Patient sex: M
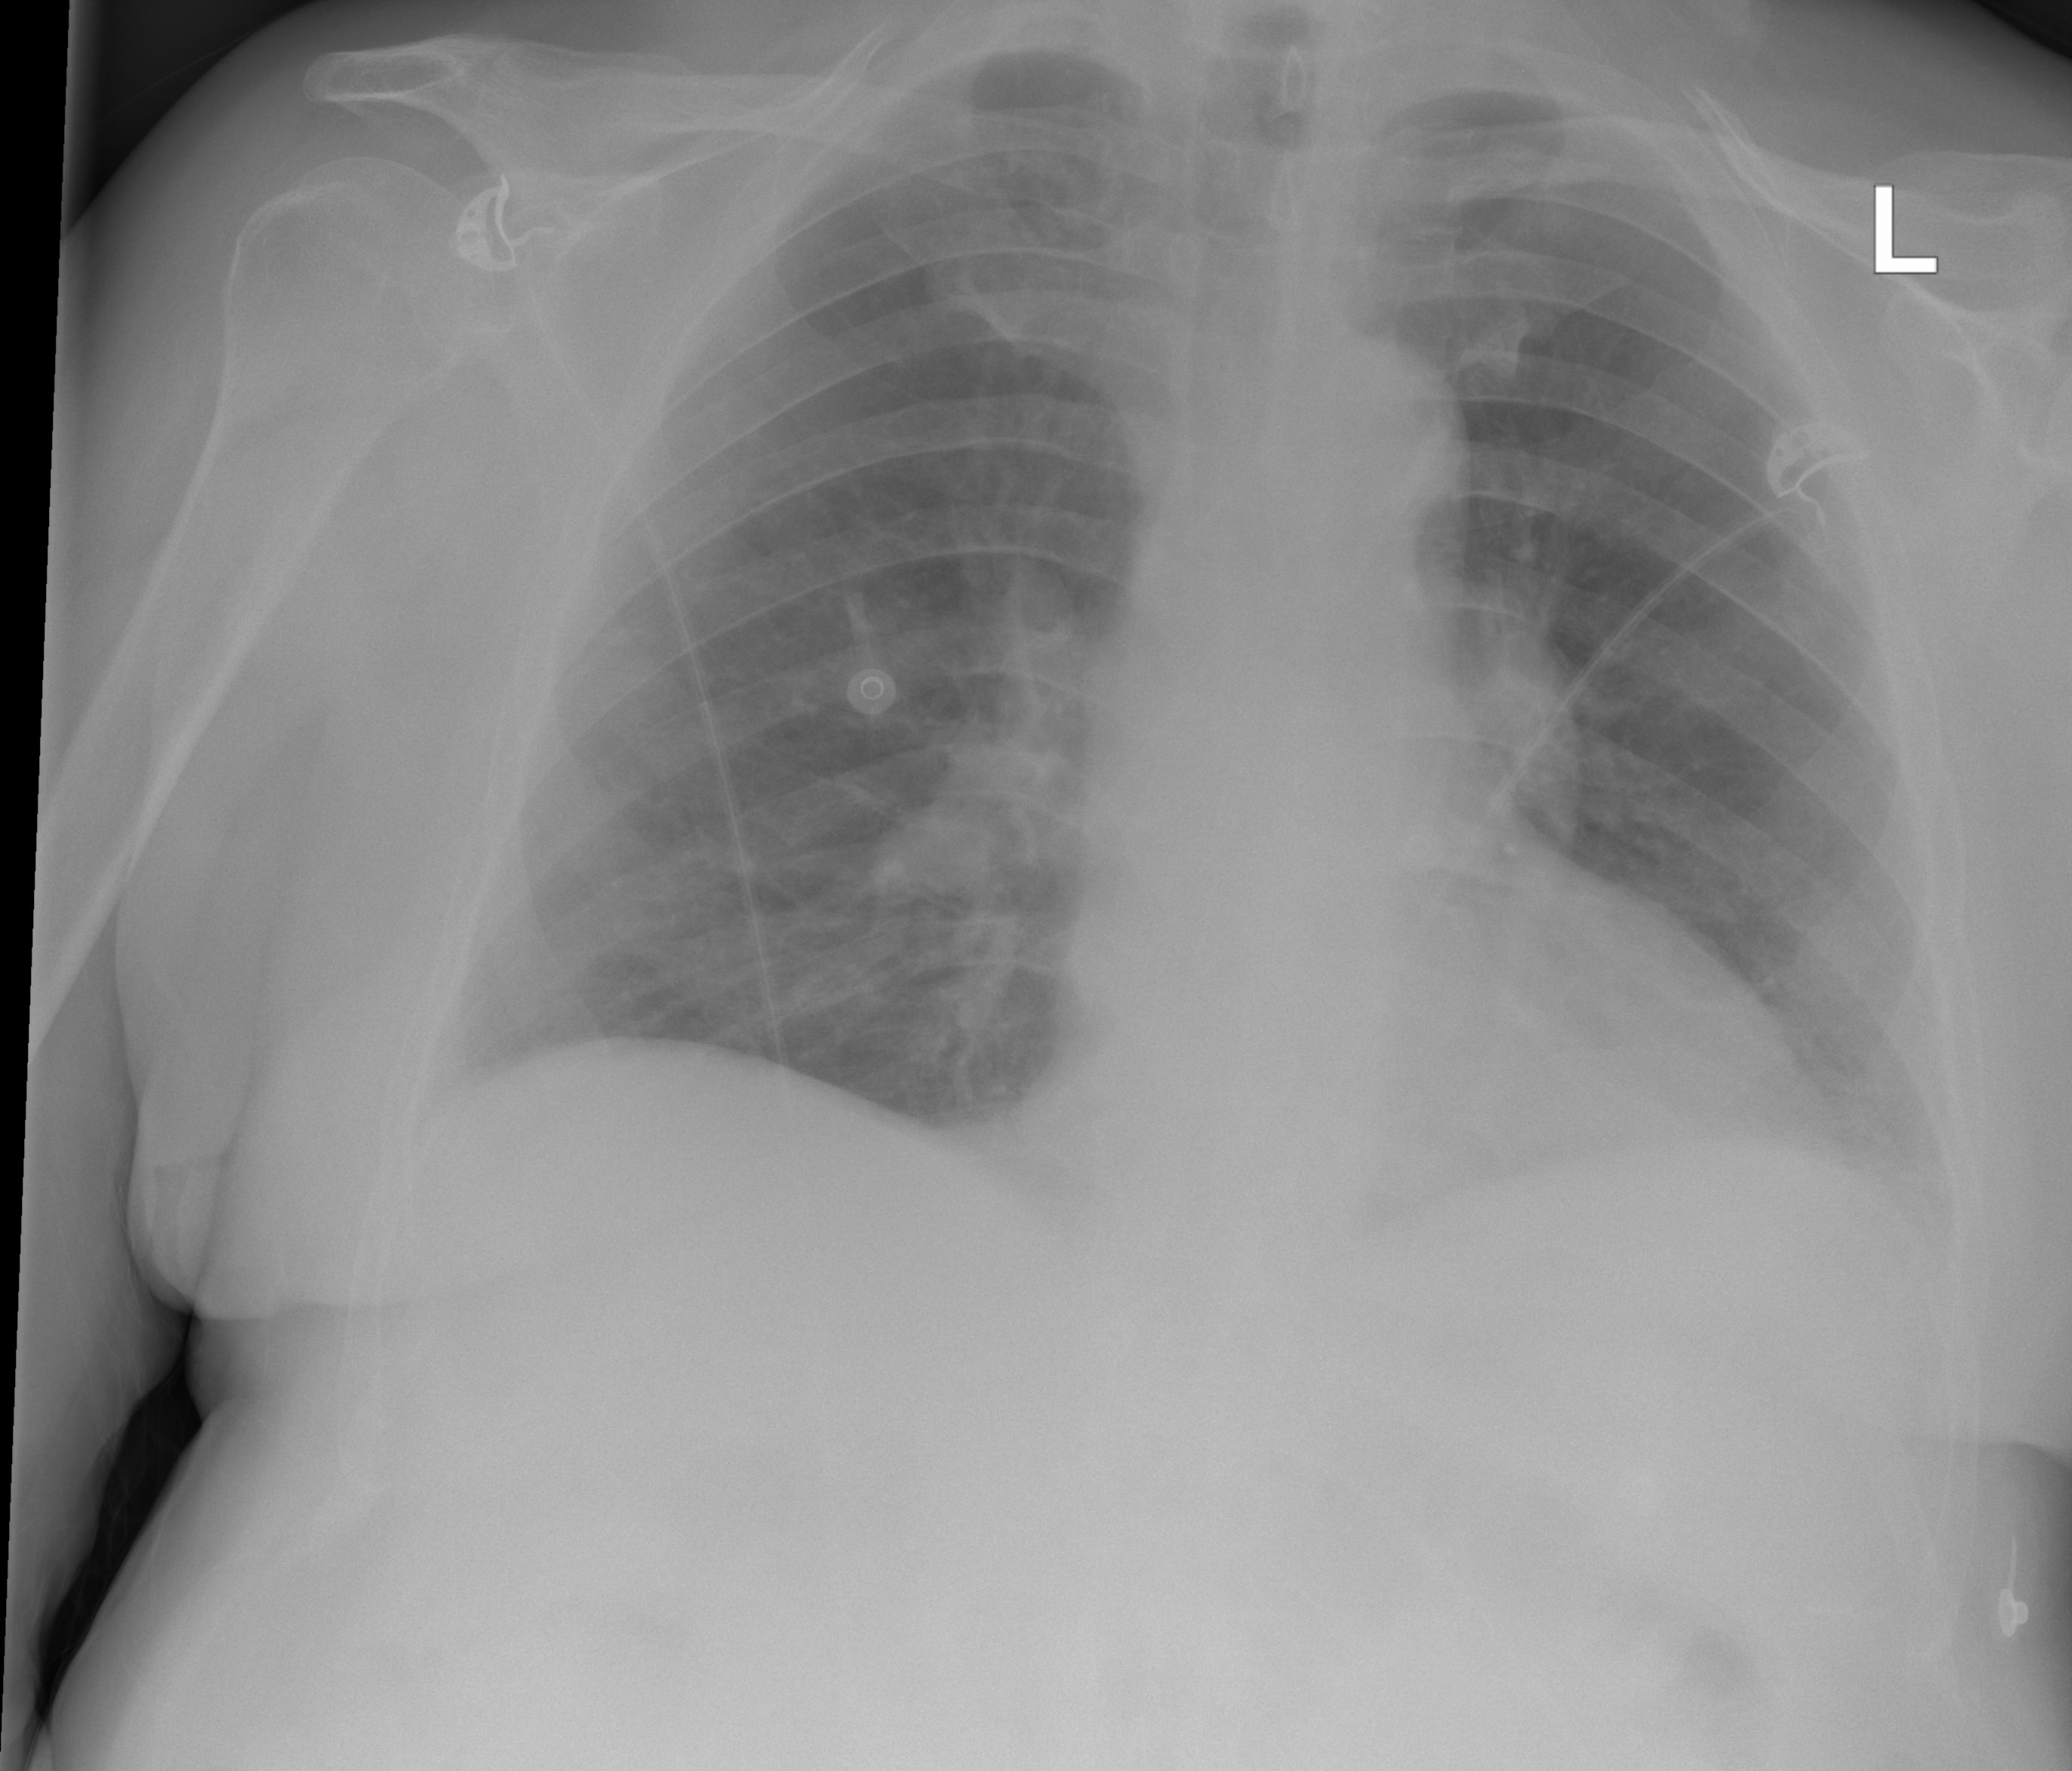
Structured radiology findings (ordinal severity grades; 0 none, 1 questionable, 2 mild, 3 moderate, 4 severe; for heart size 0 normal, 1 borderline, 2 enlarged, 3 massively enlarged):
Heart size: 0
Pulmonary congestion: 0
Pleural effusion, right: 0
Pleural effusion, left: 2
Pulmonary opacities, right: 0
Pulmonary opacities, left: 0
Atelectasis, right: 0
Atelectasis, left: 0